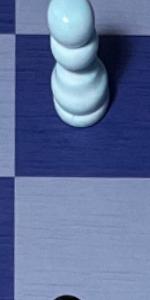
Label: Empty